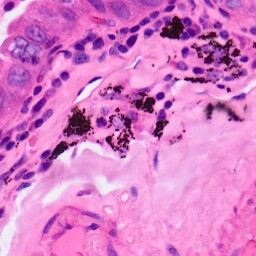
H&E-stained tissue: Lung